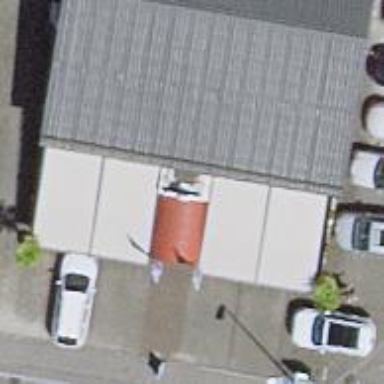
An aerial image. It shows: Restaurant.